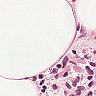
Metastatic tissue present: no